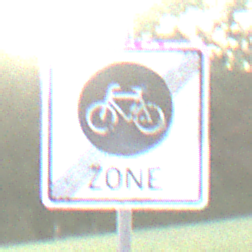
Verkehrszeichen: EndeFahrradzone
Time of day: SunriseSunset
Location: Outdoor (Nature)
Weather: PartlyCloudy
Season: NotSpecified
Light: Natural